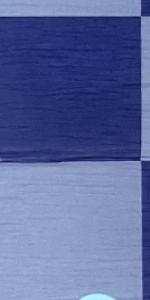
Label: Empty